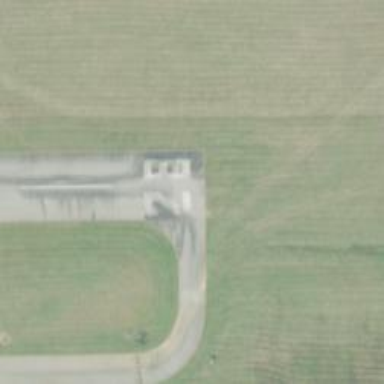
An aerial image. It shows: Runway surface made of asphalt at airport.